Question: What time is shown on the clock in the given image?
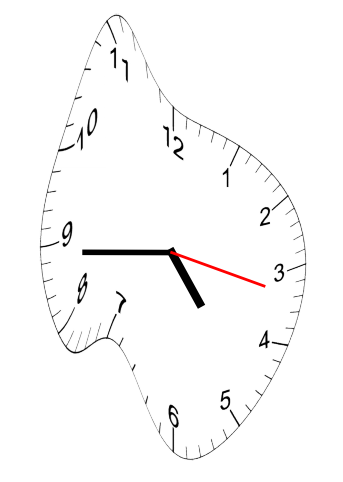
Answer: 04:44:17